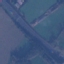
Label: Highway